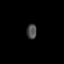
Tissue: prostate
Cell type: T cells
Senescence score: 0.7824
Nuclear area (px): 148
Mean DAPI intensity: 74.264